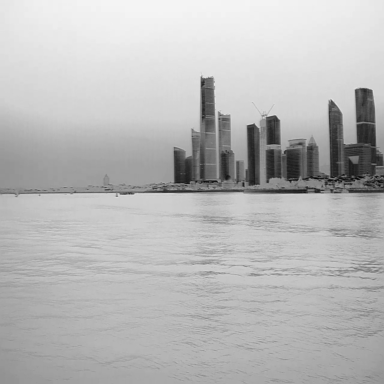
There are two objects shown in the infrared image, including a container_ship, and a sailboat.